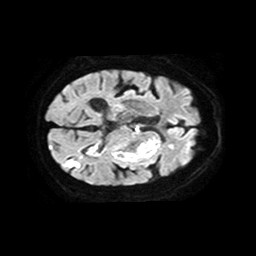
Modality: TRACE
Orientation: axial
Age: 69
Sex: female
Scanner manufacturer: philips
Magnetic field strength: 1.5 T
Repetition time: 3.844 s
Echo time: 0.09719 s